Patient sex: M
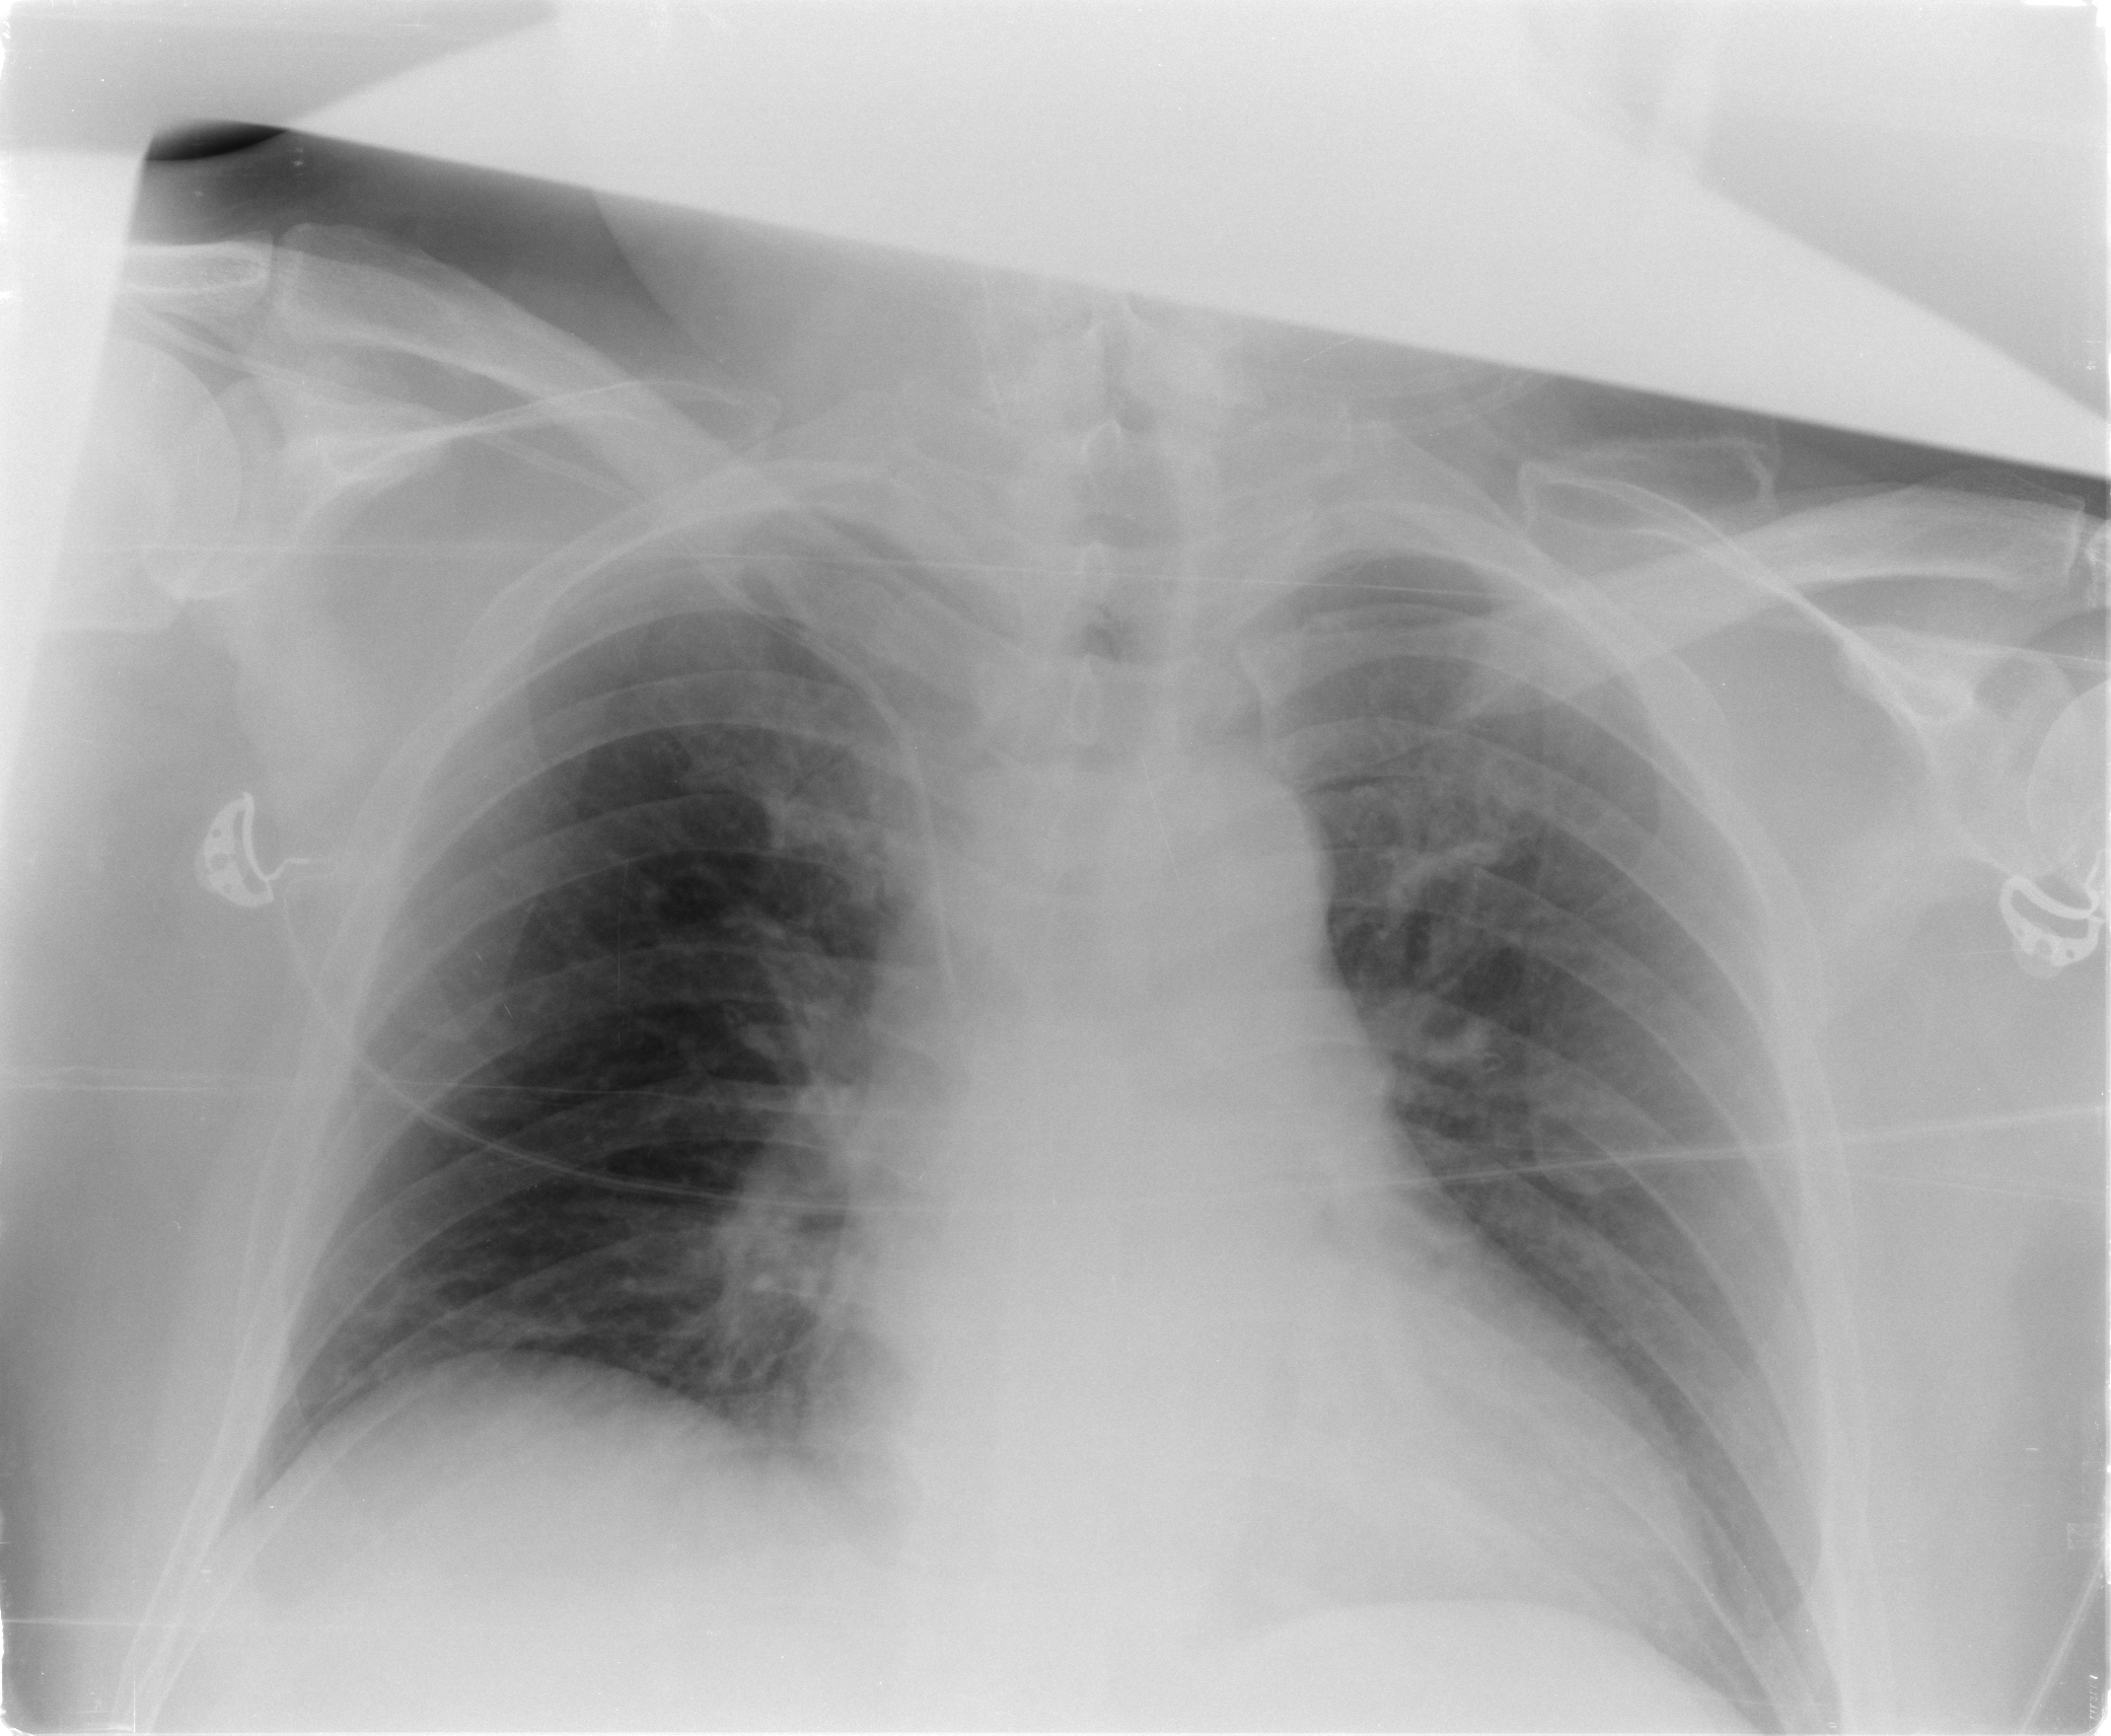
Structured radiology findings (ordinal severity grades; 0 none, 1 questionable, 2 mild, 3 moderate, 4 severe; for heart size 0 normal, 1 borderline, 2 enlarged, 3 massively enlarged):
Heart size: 1
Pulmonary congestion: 3
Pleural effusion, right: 1
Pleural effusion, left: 2
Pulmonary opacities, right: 0
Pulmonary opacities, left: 0
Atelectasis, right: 0
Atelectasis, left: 2